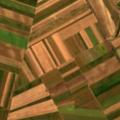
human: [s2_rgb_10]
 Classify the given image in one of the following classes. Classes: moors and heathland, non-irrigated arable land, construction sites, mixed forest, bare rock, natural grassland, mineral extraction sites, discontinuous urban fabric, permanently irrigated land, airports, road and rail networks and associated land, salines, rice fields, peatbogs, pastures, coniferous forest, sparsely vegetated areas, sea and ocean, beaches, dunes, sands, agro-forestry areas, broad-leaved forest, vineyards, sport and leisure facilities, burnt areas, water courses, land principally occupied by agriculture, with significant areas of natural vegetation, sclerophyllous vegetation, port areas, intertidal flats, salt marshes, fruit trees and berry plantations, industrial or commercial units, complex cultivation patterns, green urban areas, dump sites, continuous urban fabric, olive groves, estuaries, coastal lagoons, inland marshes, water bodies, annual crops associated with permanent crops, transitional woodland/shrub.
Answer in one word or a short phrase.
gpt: non-irrigated arable land, complex cultivation patterns